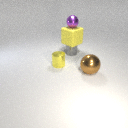
small gray metal cylinder below small purple metal sphere